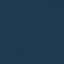
Land use / land cover class: SeaLake